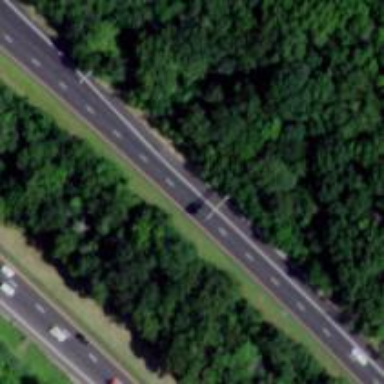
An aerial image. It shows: Motorway junction.